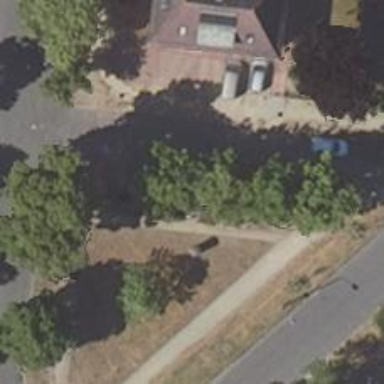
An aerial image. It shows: Avenue of deciduous broadleaved trees.